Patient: sex M, age 43
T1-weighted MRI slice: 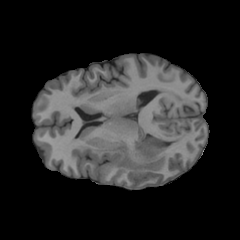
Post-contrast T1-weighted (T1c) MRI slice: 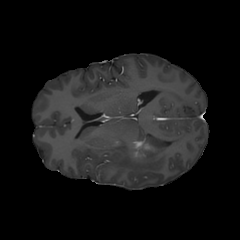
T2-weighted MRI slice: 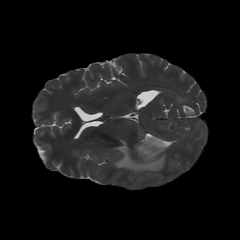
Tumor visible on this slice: yes
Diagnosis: Glioblastoma, IDH-wildtype
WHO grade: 4